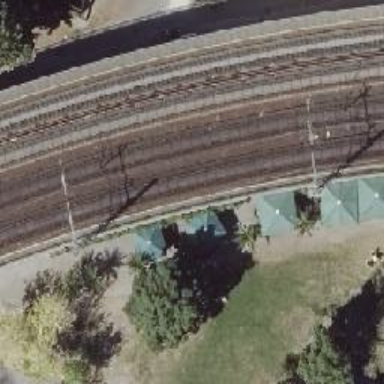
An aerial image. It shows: Viaduct railway bridge with electrified contact lines. The railway is ballastless.